Interaction volume radius: 5 \u00c5
Interaction volume height: 10 \u00c5
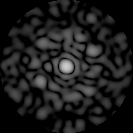
Disorder parameter: 0.888